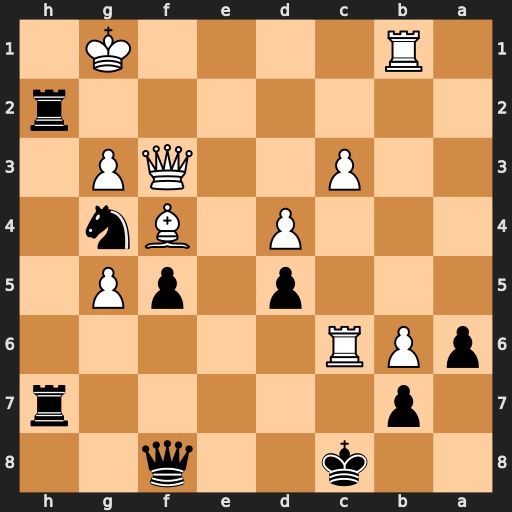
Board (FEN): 2k2q2/1p5r/pPR5/3p1pP1/3P1Bn1/2P2QP1/7r/1R4K1
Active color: b
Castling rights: -
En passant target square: -
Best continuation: bxc6 b7+ Rxb7 Rxb7 Kxb7